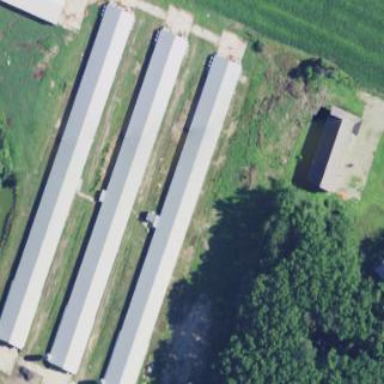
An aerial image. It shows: Farm auxiliary building.